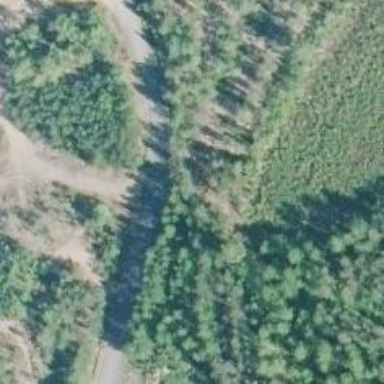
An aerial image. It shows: Unclassified road.